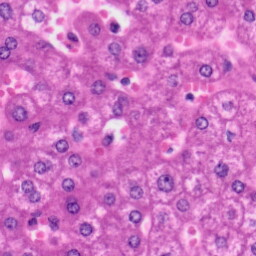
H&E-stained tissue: Liver